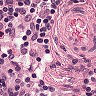
Metastatic tissue present: no